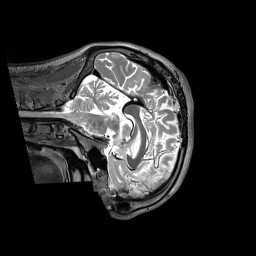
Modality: T2w
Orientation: sagittal
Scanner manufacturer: siemens
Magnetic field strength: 3 T
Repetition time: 3.2 s
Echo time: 0.406 s